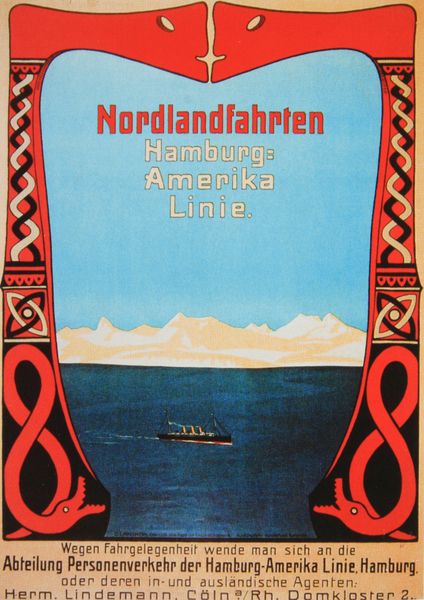
Titel: Nordlandfahrten, Hamburg-Amerika Linie
Künstler: Carl Langhein
Standort: Bremerhaven
Institution: Deutsches Schiffahrtsmuseum
Schlagwörter: blau, himmel, meer, wasser, schwarz, rot, rahmen, gold, schiff, gebirge, jugendstil, jugenstil, plakat, überschrift, ornamentik, beschreibung